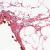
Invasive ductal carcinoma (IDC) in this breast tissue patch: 0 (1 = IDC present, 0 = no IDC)